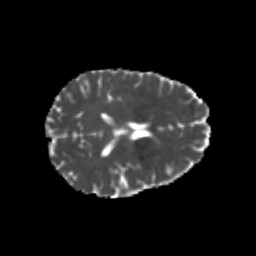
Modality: MD
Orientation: axial
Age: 23
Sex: female
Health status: healthy
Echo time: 0.074 s